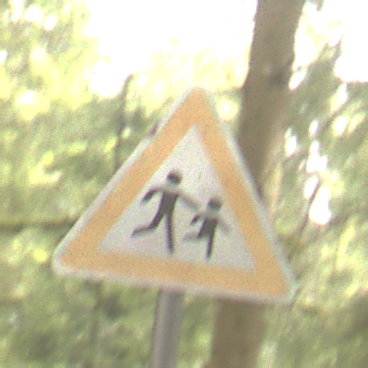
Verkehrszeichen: KinderLinks
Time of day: MorningAfternoon
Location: Outdoor (Nature)
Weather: Overcast
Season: Winter
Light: Natural